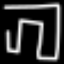
Label: pants